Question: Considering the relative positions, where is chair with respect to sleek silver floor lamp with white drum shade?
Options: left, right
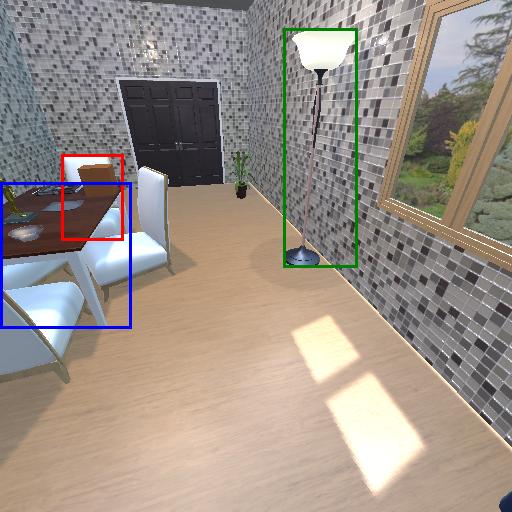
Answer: left